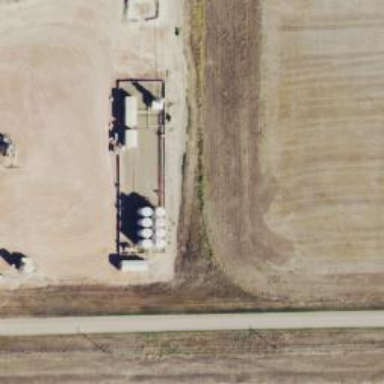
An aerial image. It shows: Storage tank with man-made structure.